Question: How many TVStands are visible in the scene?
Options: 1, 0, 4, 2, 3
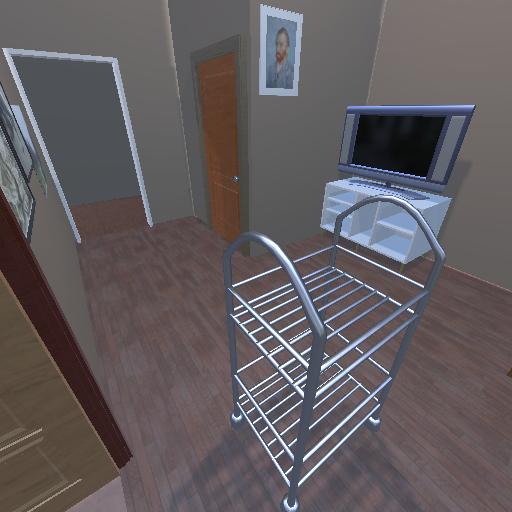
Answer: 1